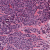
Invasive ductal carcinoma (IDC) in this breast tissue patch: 1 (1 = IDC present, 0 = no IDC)